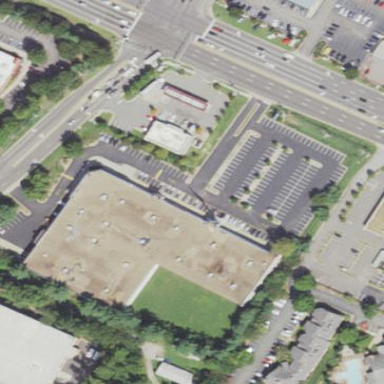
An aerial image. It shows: Building that houses furniture shop.